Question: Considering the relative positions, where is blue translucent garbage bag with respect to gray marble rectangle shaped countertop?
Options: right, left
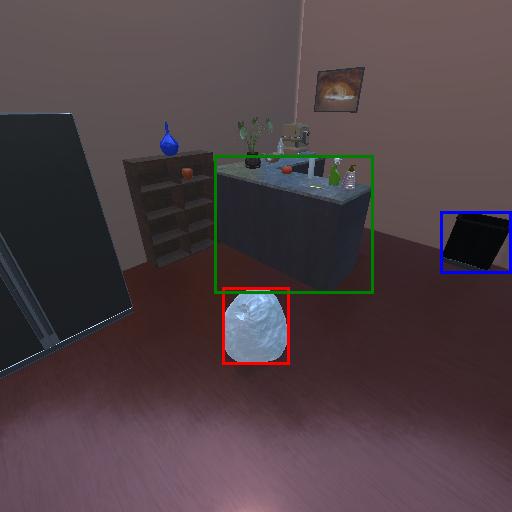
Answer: right